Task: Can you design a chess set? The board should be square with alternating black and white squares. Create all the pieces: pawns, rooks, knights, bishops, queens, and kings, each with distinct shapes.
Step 5307:
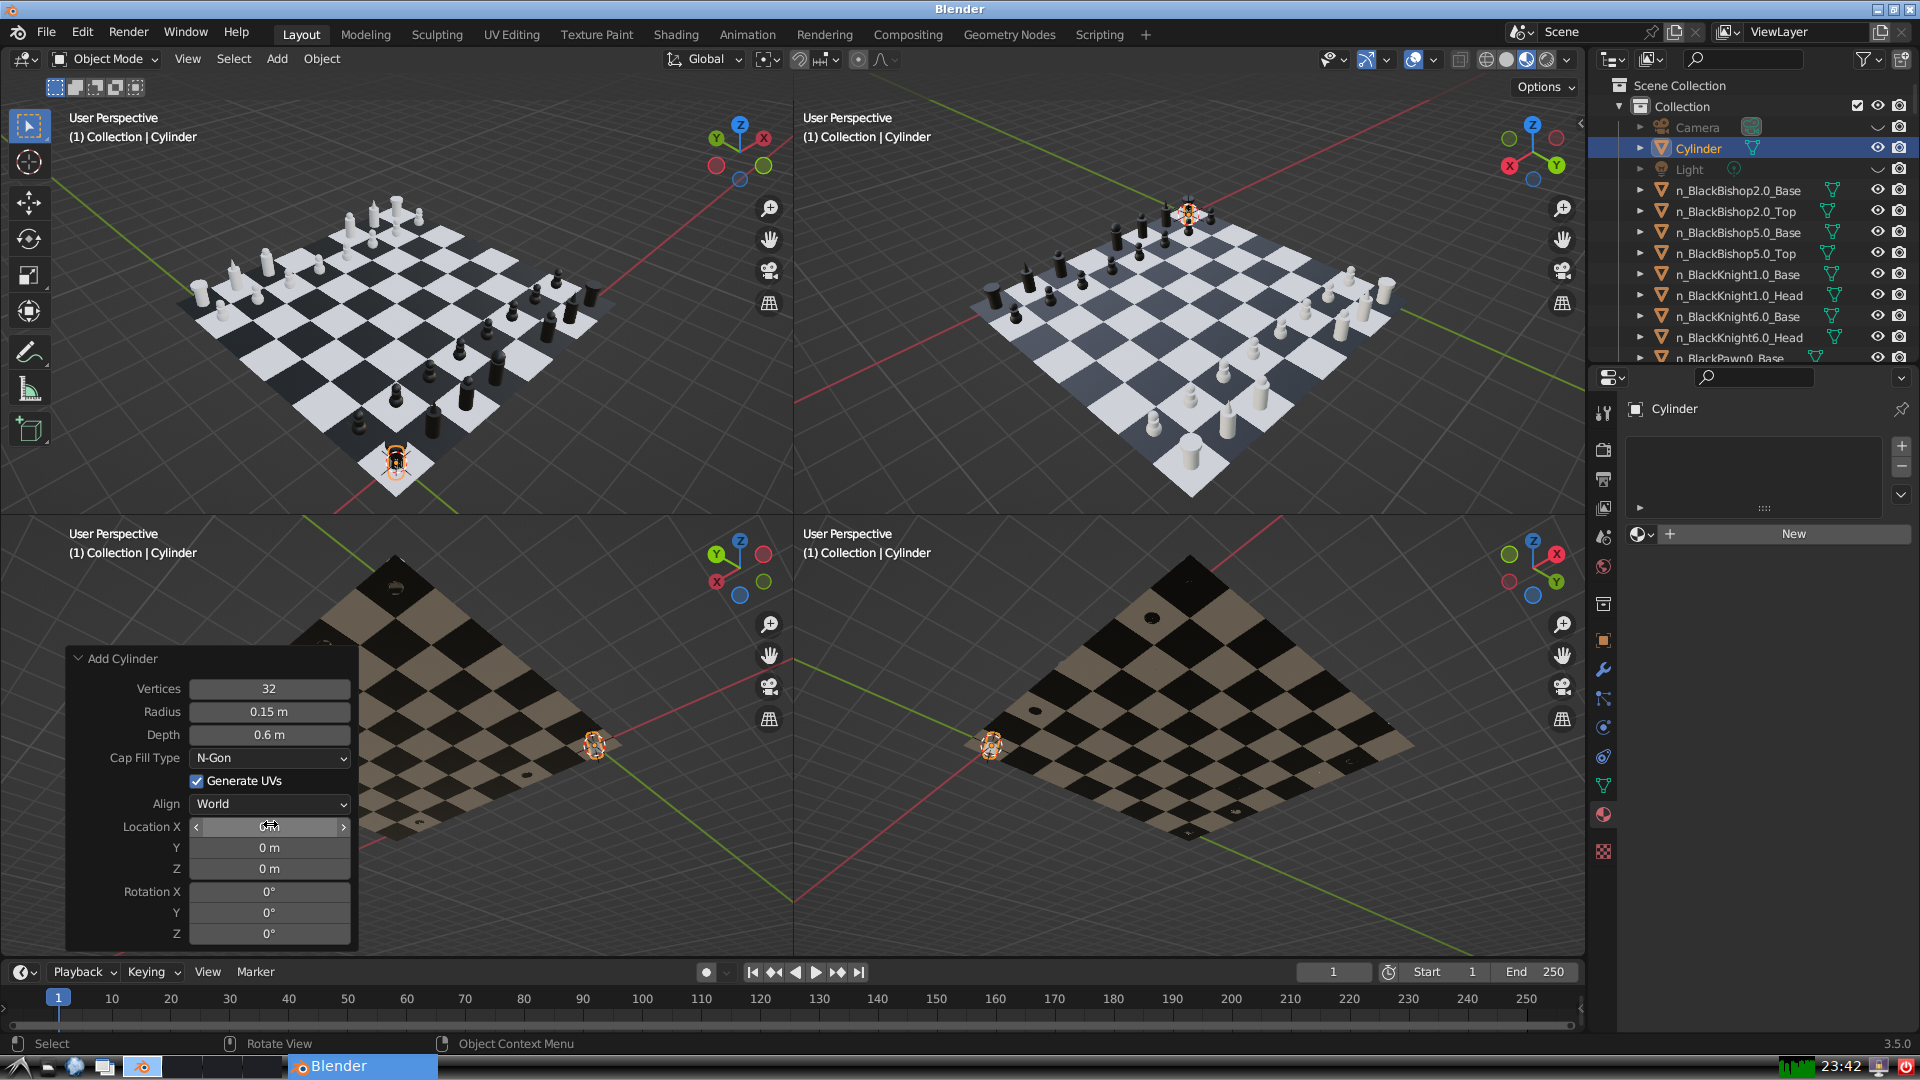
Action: click: no